Interaction volume radius: 5 \u00c5
Interaction volume height: 10 \u00c5
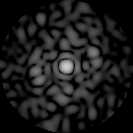
Disorder parameter: 0.8018